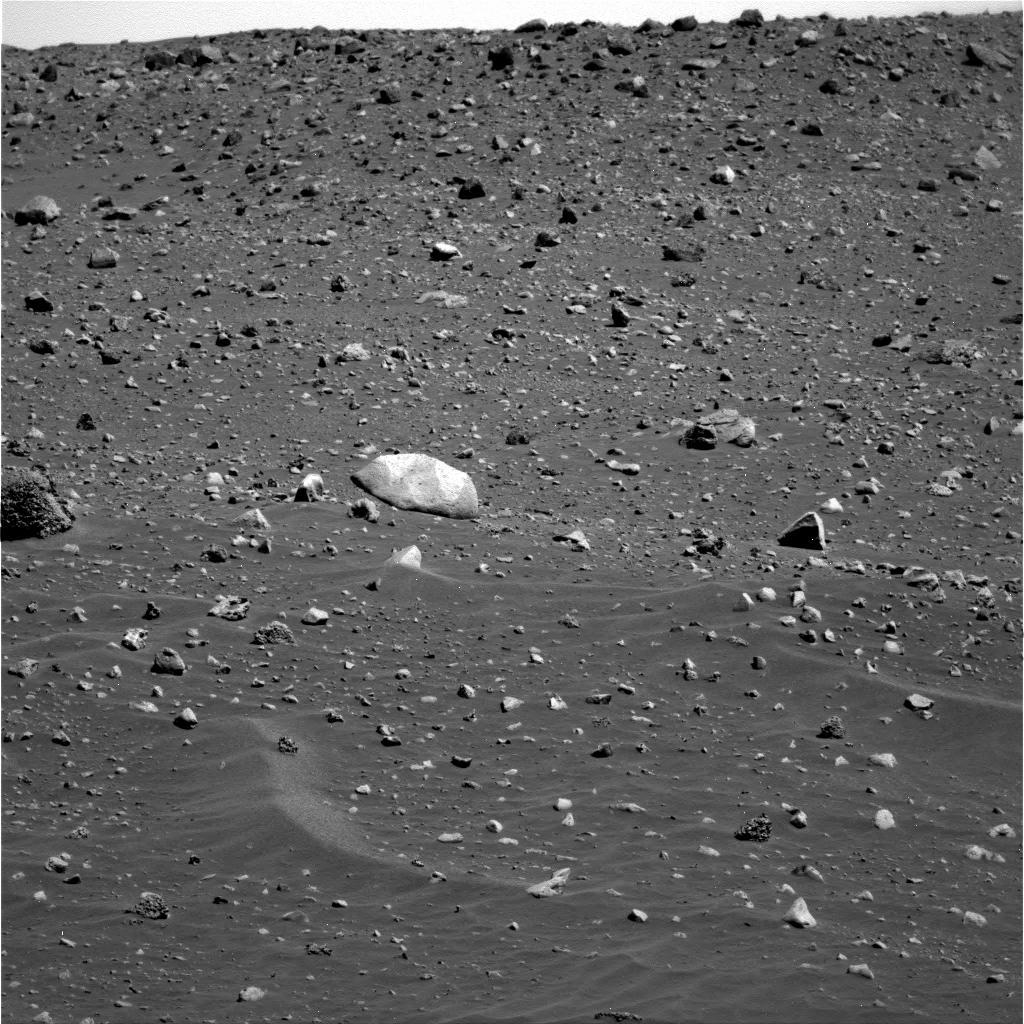
Terrain classes present: Gravel / Sand / Soil, Rock, Sky / Distant Mountains